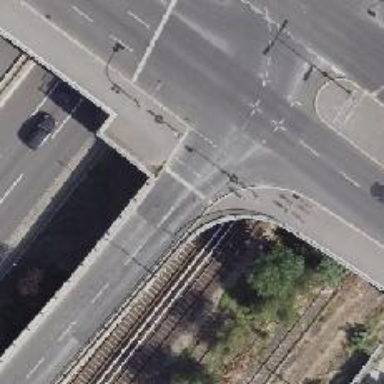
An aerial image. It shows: Road with traffic signals.